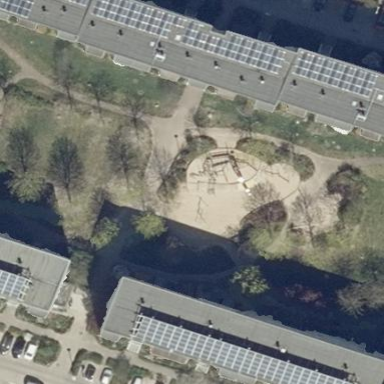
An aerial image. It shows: Playground area for leisure land.